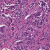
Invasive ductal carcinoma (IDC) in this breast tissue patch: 1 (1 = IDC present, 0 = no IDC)